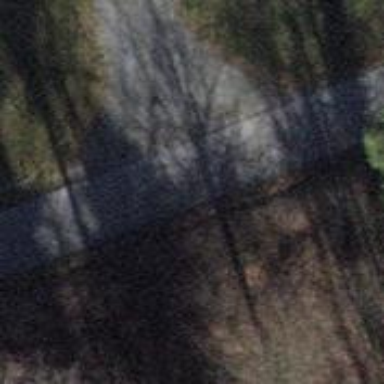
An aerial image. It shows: Track road with fine gravel surface.